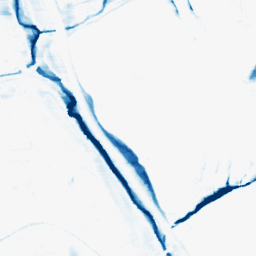
Category: morphological
Decomposition family: morphological_rect
Decomposition parameters: operation: closing
width: 20
height: 5
Upsampling method: bilinear
Upsampling parameters: scale: 4
Upsampling scale: 4